高三 · 度量几何学
如图, $P$ 是 $\odot O$ 外一点, $P A$ 与 $\odot O$ 相切于点 $A$, 过点 $P$ 的直线 $l$ 交 $\odot O$ 于点 $B, C$, 且 $P B=4, P C=9$,则 $\mathrm{PA}$ 等于 ( )

$\begin{array}{llll}\text {
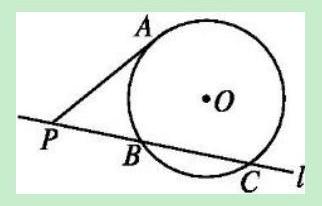
A. } 4 & \text { B. } 6 & \text { C. } 9 & \text { D. } 36\end{array}$
答案: B
解析: 解答: $\because \mathrm{PA}^{2}=\mathrm{PB} \cdot \mathrm{PC}=4 \times 9=36, \therefore \mathrm{PA}=6$.

分析: 本题主要考查了与圆有关的比例线段, 解决问题的关键是根据与圆有关的比例线段的有关性质计算即可